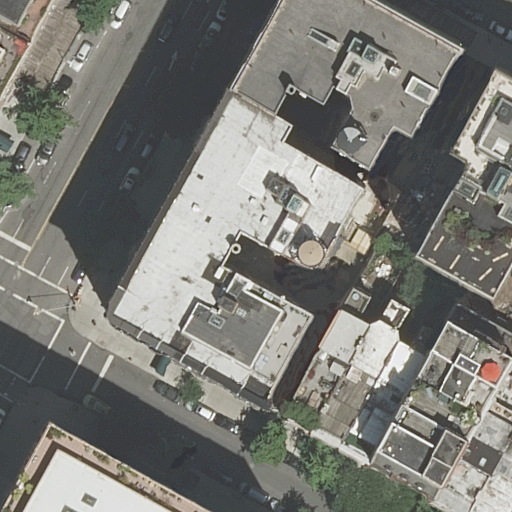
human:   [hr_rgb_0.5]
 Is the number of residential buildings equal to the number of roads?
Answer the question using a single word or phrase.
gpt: no

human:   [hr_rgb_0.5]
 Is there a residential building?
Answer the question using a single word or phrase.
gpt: yes

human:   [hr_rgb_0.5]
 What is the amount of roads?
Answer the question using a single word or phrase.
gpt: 3

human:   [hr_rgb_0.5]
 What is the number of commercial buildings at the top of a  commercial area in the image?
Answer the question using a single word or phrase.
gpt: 0

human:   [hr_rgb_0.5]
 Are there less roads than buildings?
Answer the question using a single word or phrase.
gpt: yes

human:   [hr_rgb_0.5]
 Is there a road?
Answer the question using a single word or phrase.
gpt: yes

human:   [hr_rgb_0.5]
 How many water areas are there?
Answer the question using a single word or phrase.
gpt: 0

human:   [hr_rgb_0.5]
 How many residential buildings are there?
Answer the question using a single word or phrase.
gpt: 12

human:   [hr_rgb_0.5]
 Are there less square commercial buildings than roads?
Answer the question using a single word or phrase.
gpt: yes

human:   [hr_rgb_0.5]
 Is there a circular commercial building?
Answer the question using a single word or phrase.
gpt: no

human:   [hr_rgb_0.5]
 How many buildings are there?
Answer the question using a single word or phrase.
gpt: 12

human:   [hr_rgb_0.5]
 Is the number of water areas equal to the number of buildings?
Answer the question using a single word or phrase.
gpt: no

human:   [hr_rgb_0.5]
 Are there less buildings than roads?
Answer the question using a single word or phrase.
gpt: no

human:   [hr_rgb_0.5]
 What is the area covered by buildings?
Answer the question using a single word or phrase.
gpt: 5358m2

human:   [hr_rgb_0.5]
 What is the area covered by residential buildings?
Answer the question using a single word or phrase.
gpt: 5358m2